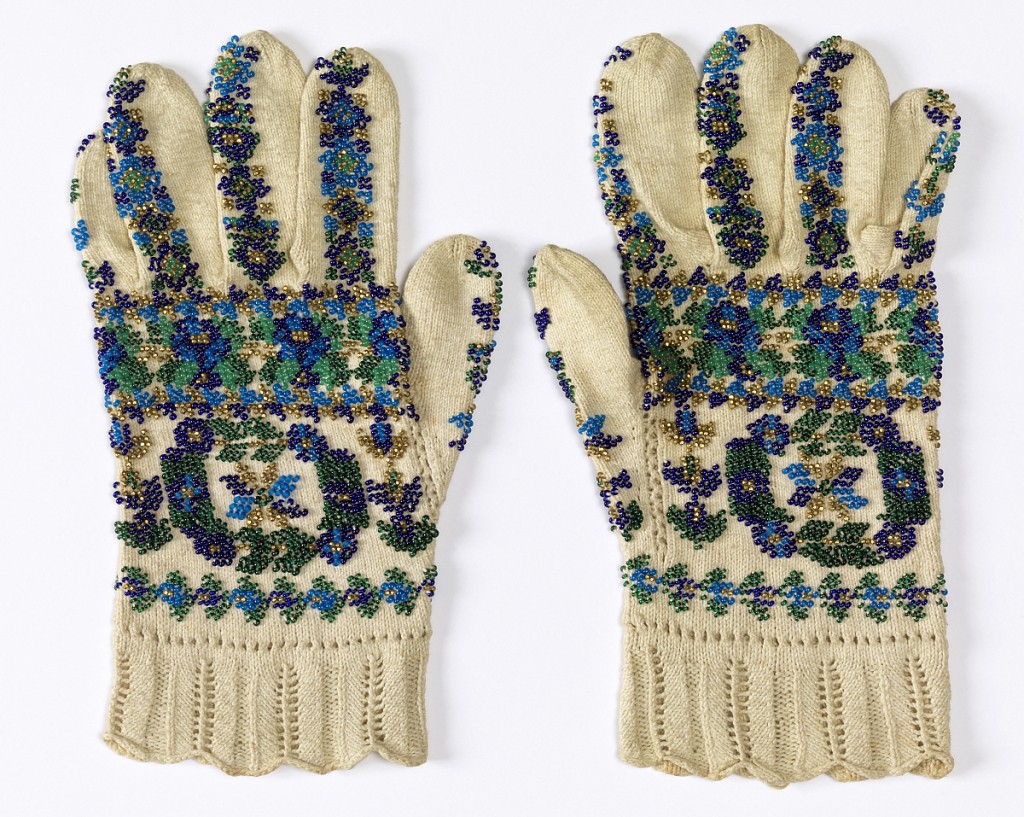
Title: Gloves
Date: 19th century
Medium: cotton, glass beads Technique: beaded knitting
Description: Gloves ornamented with blue, green and gold beads in design of conventionalized flowers.